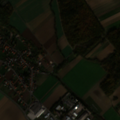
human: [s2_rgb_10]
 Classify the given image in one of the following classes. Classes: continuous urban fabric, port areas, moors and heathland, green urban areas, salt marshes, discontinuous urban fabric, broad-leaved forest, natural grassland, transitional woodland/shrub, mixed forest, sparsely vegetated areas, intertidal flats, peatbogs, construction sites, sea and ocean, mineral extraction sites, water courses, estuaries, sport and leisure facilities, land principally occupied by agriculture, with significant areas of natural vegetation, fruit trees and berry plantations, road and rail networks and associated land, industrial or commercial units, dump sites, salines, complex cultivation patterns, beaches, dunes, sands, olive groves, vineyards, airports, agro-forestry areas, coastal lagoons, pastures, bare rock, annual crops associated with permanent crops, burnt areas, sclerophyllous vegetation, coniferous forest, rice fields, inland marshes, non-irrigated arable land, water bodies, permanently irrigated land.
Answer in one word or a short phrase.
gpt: discontinuous urban fabric, non-irrigated arable land, mixed forest